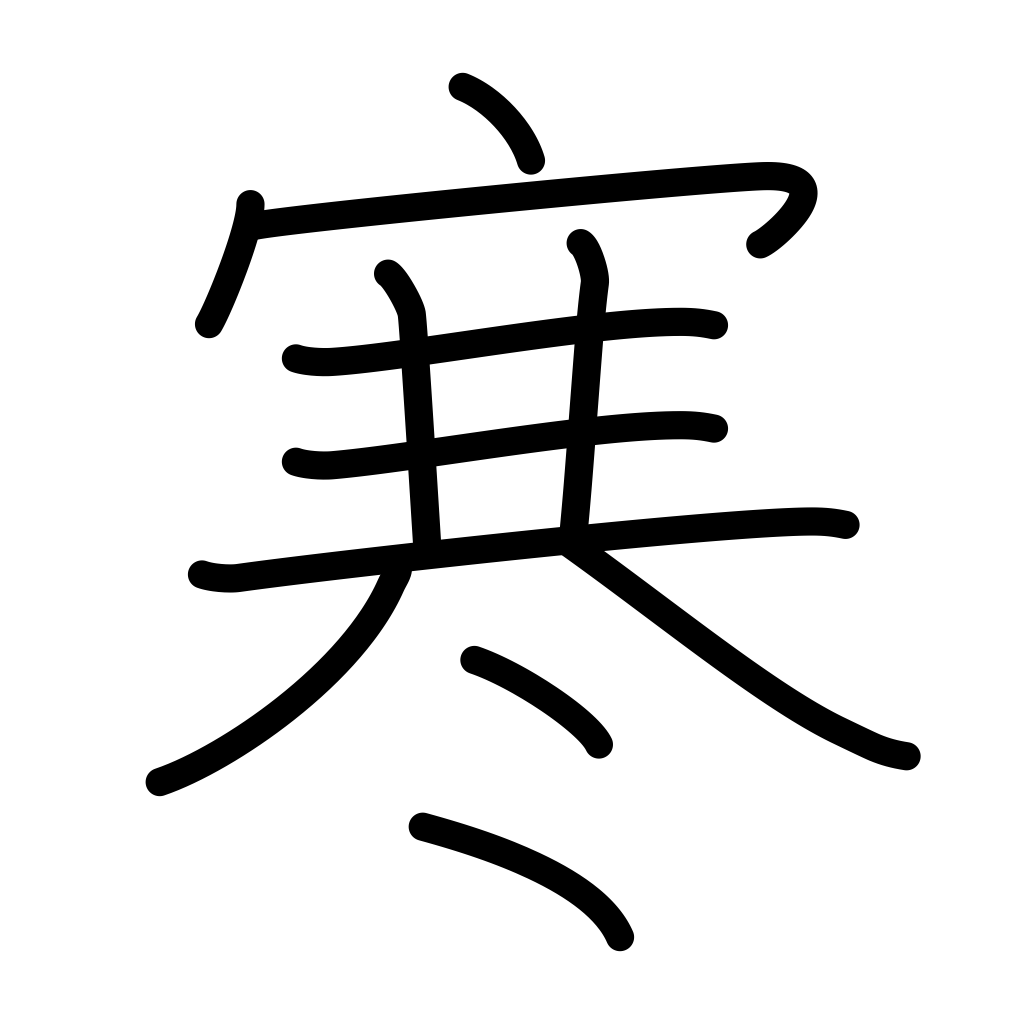
Meaning: cold